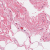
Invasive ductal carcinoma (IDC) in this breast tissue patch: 0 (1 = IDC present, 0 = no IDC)